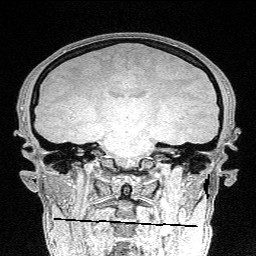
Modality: FLASH
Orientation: sagittal
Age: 31
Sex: female